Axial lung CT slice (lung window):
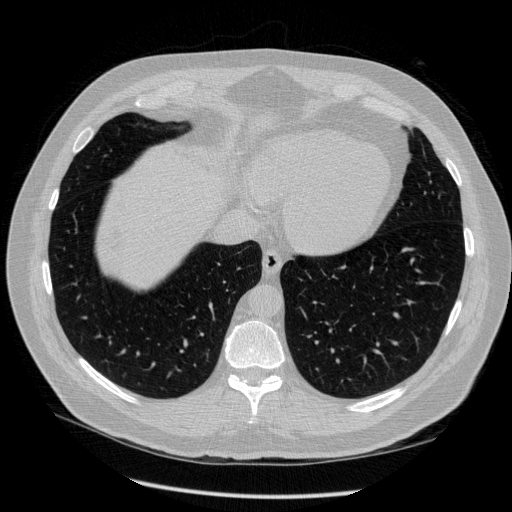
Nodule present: no